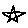
Label: star